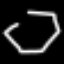
Label: octagon